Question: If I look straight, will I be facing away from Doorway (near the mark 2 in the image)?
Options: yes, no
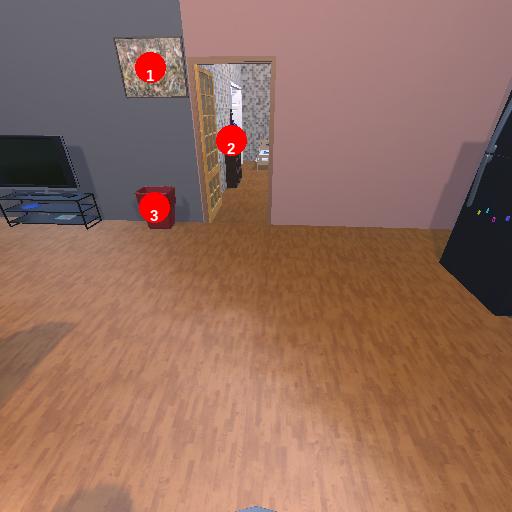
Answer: yes